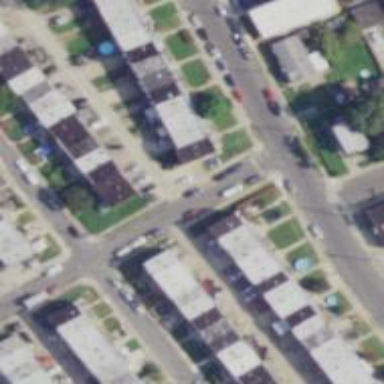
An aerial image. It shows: Alley classified as service road.